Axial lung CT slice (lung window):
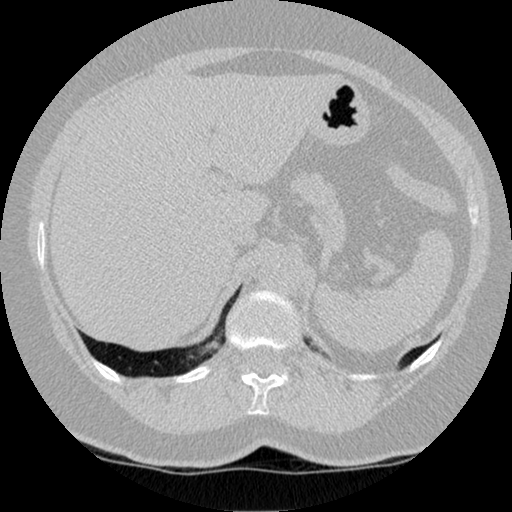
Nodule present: no